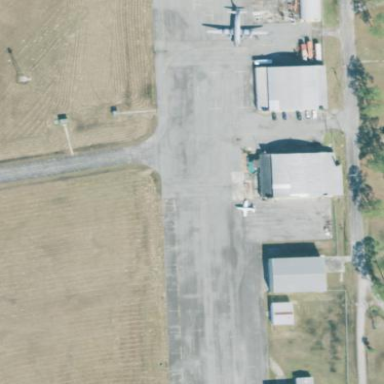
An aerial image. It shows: Apron at the airport.